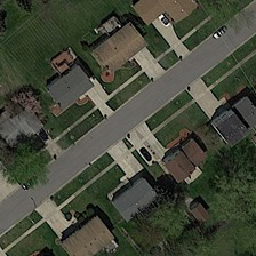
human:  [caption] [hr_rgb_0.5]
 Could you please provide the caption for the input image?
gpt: The house is surrounded by trees and meadows.

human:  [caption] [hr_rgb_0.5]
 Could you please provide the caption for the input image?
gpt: The house is surrounded by trees and lawns.

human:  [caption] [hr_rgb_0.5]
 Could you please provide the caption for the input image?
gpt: There are grey or brown roofs on both sides of the road.

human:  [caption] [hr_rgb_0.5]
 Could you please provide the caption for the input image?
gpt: Both sides of the road have gray or brown roofs.

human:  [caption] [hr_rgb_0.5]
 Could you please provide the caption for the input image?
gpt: on both sides of the road are grey or brown roofs.